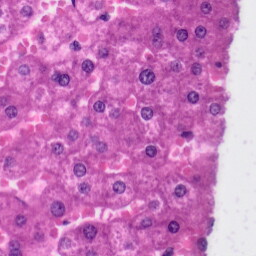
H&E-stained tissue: Liver